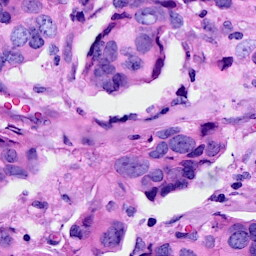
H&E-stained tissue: Breast